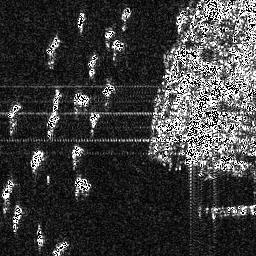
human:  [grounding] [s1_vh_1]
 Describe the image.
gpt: In the satellite image, there is  <ref>1 medium ship </ref> <box>[[82, 78, 99, 85, 0]]</box> located at bottom right,  <ref>4 small ship </ref> <box>[[10, 57, 16, 66, 0], [2, 39, 7, 45, 0], [17, 43, 23, 53, 0], [18, 34, 23, 44, 0]]</box> located at left,  <ref>1 small ship </ref> <box>[[17, 12, 23, 21, 0]]</box> located at top left,  <ref>3 small ship </ref> <box>[[29, 3, 33, 10, 0], [46, 1, 51, 8, 0], [33, 20, 37, 30, 0]]</box> located at top,  <ref>4 small ship </ref> <box>[[0, 69, 5, 78, 0], [3, 79, 8, 87, 0], [19, 93, 26, 99, 0], [13, 86, 17, 96, 0]]</box> located at bottom left.